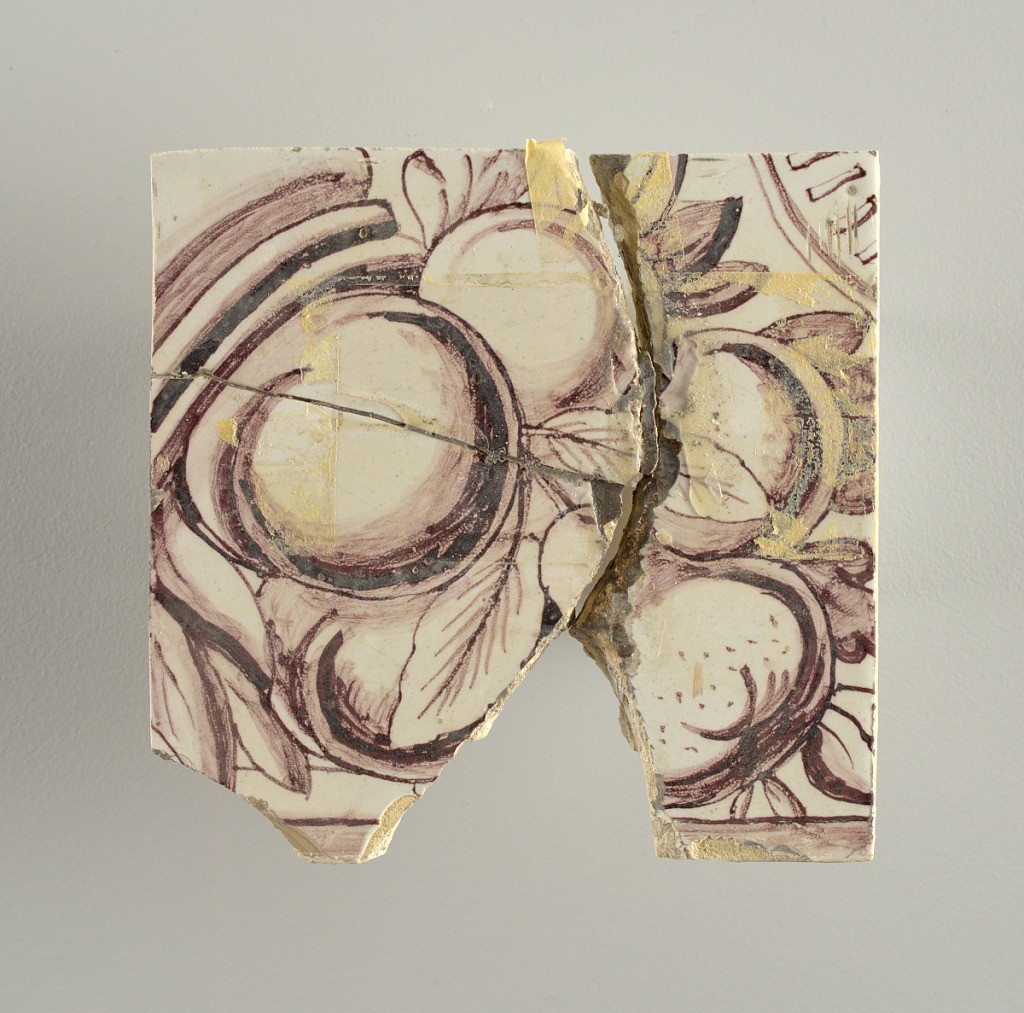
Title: Wall facing
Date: ca. 1725
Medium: tin-glazed earthenware, underglaze
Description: Running design for a frieze or a dado, composed of scrolls of foliage and strapwork, and four repeating motifs--a seated woman in a small upright oval medallion, a putto seated on a rocailled base, and strapwork in axial pattern.  The various panels, A to F, show various repeats of the same design, all being five tiles high and a varying number of tiles wide.